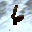
Label: 6